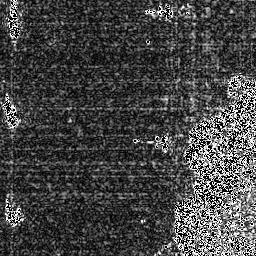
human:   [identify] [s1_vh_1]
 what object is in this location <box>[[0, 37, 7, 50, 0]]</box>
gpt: <ref>1 medium ship at the left</ref>